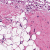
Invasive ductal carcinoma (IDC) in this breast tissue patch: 0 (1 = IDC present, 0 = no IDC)